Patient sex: M
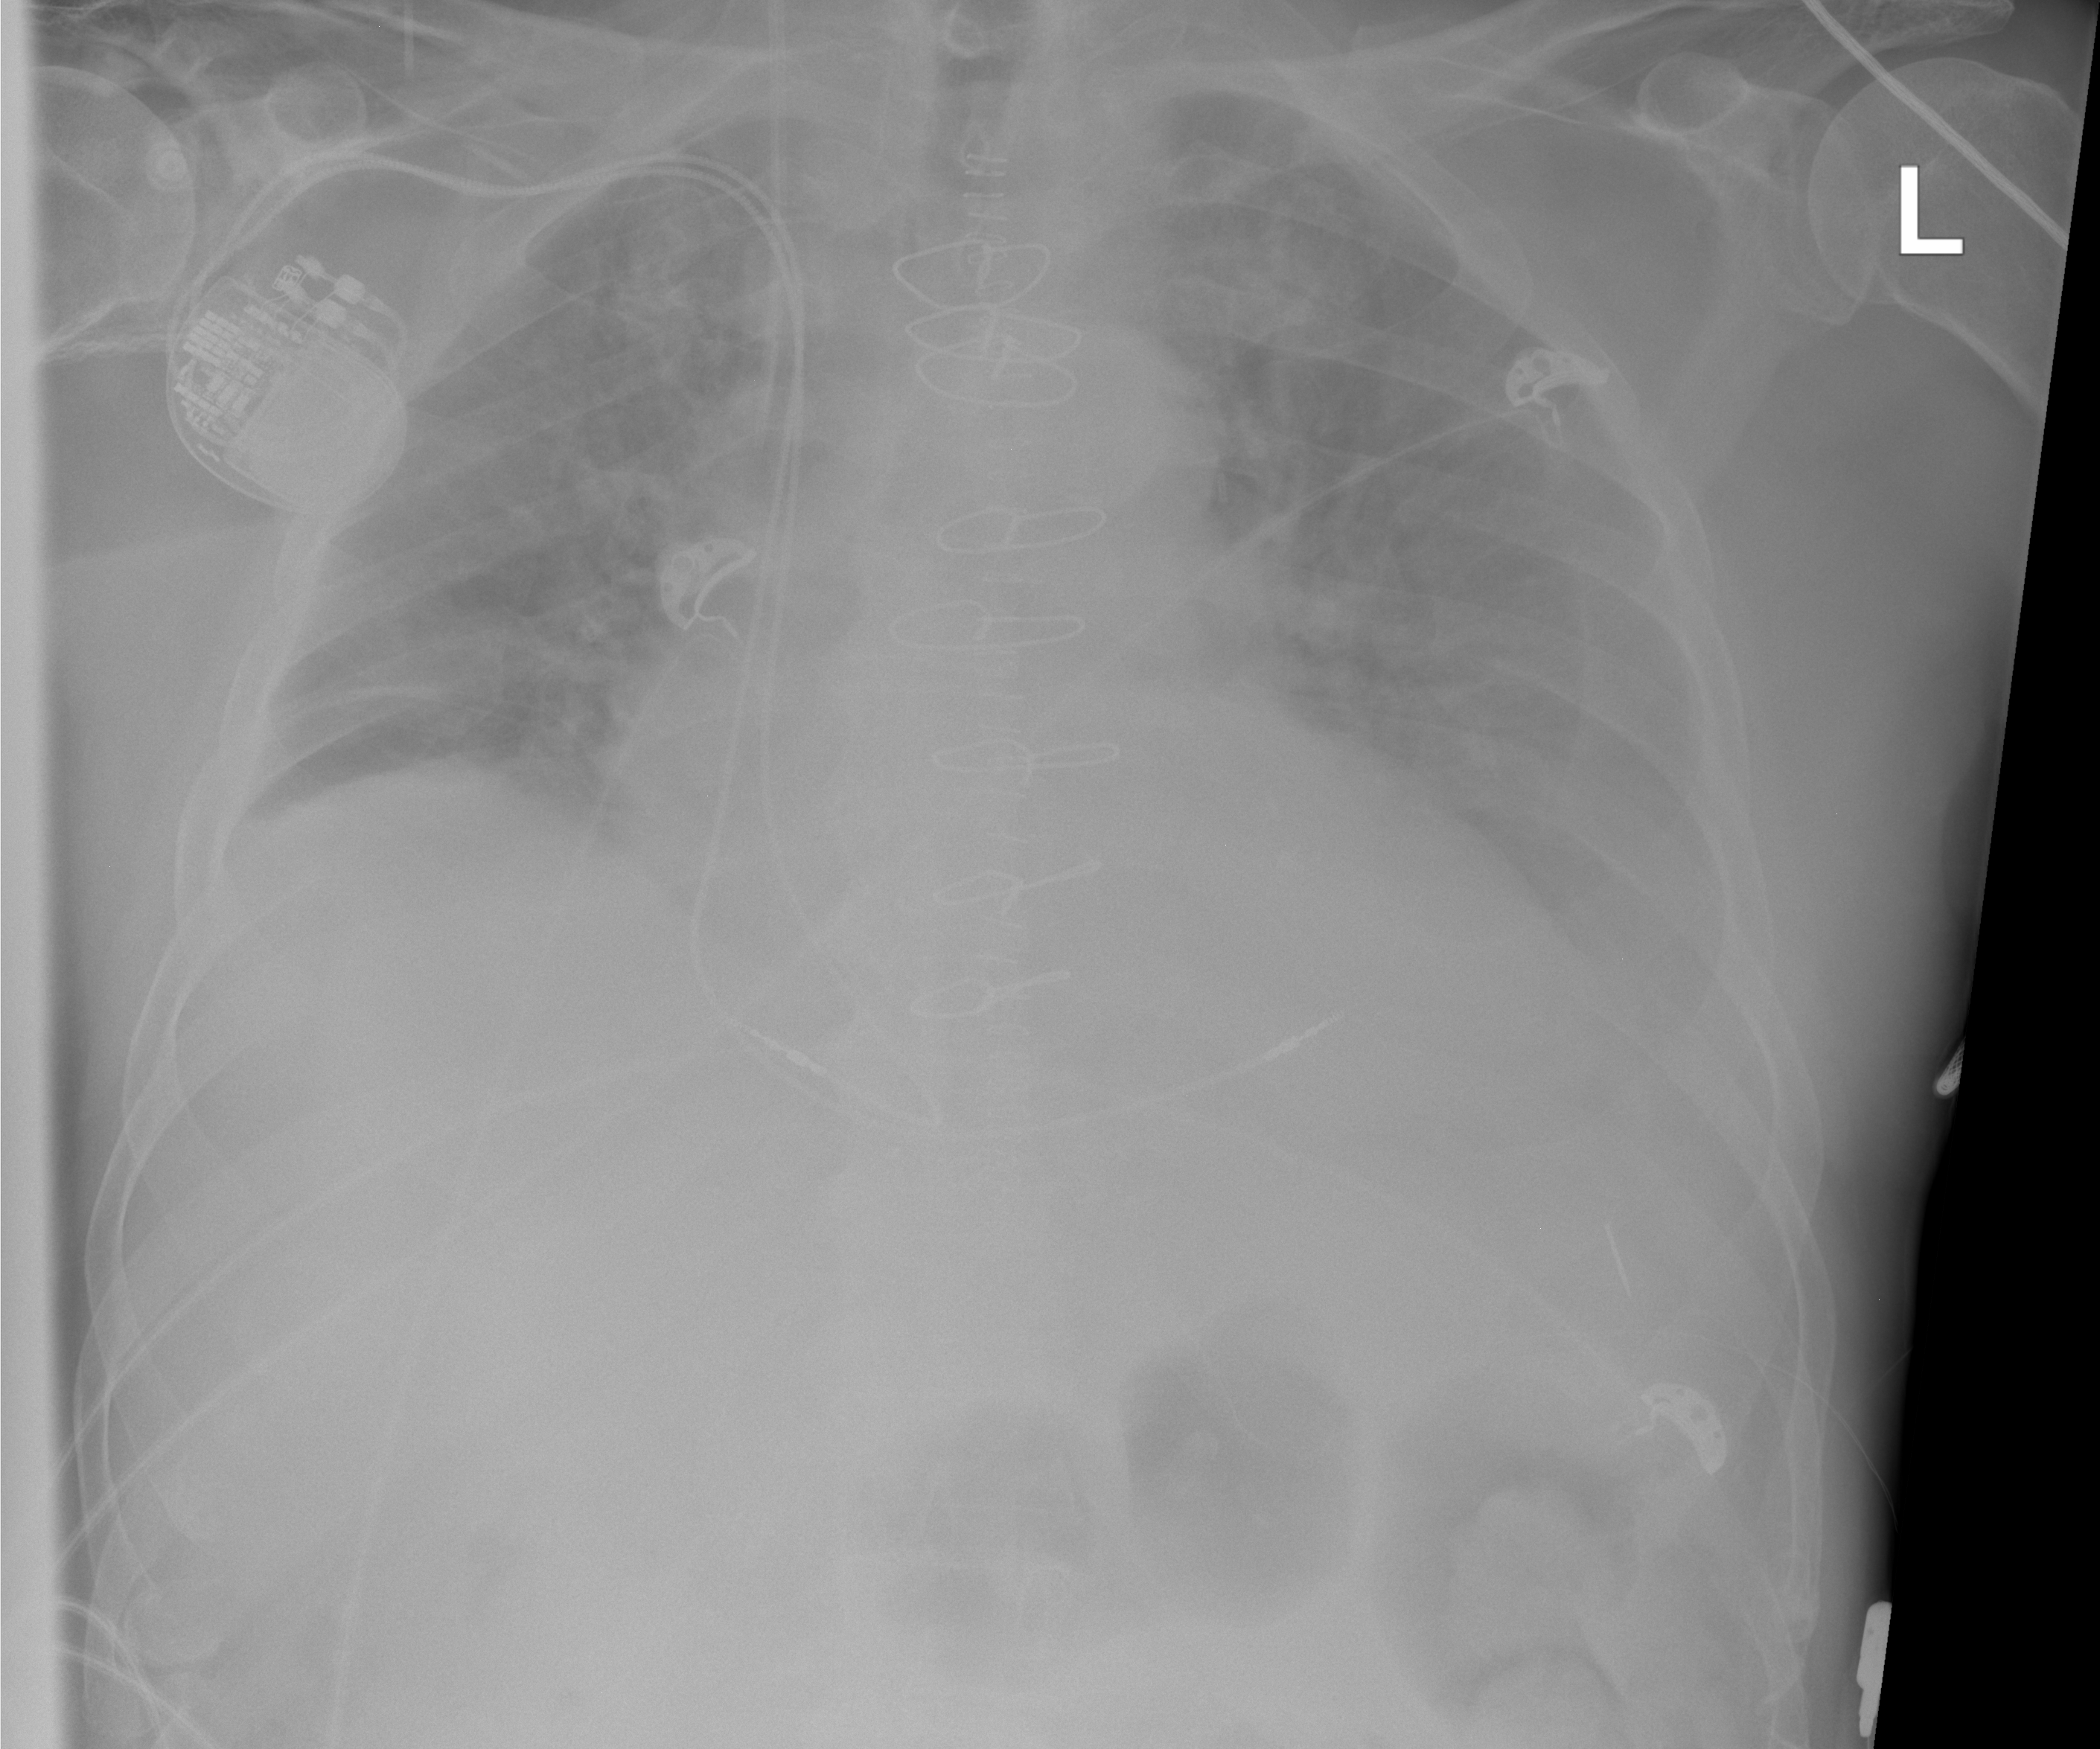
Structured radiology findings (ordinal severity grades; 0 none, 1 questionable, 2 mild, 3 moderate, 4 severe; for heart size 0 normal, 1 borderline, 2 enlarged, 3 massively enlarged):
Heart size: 2
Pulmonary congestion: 0
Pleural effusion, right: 0
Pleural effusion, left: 2
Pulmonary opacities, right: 0
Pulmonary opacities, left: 2
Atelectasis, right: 0
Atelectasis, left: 0